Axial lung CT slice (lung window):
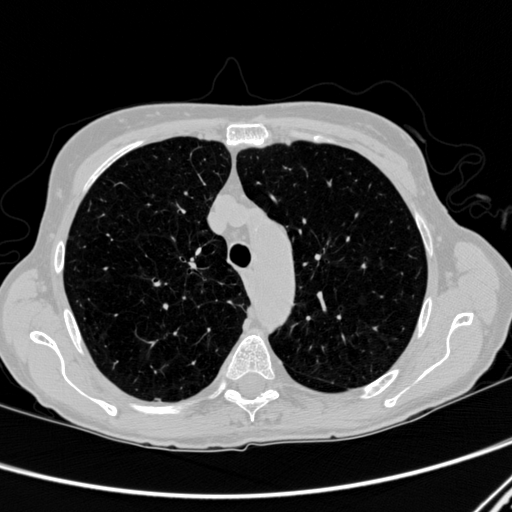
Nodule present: yes
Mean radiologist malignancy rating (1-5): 1